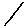
Label: line